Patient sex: F
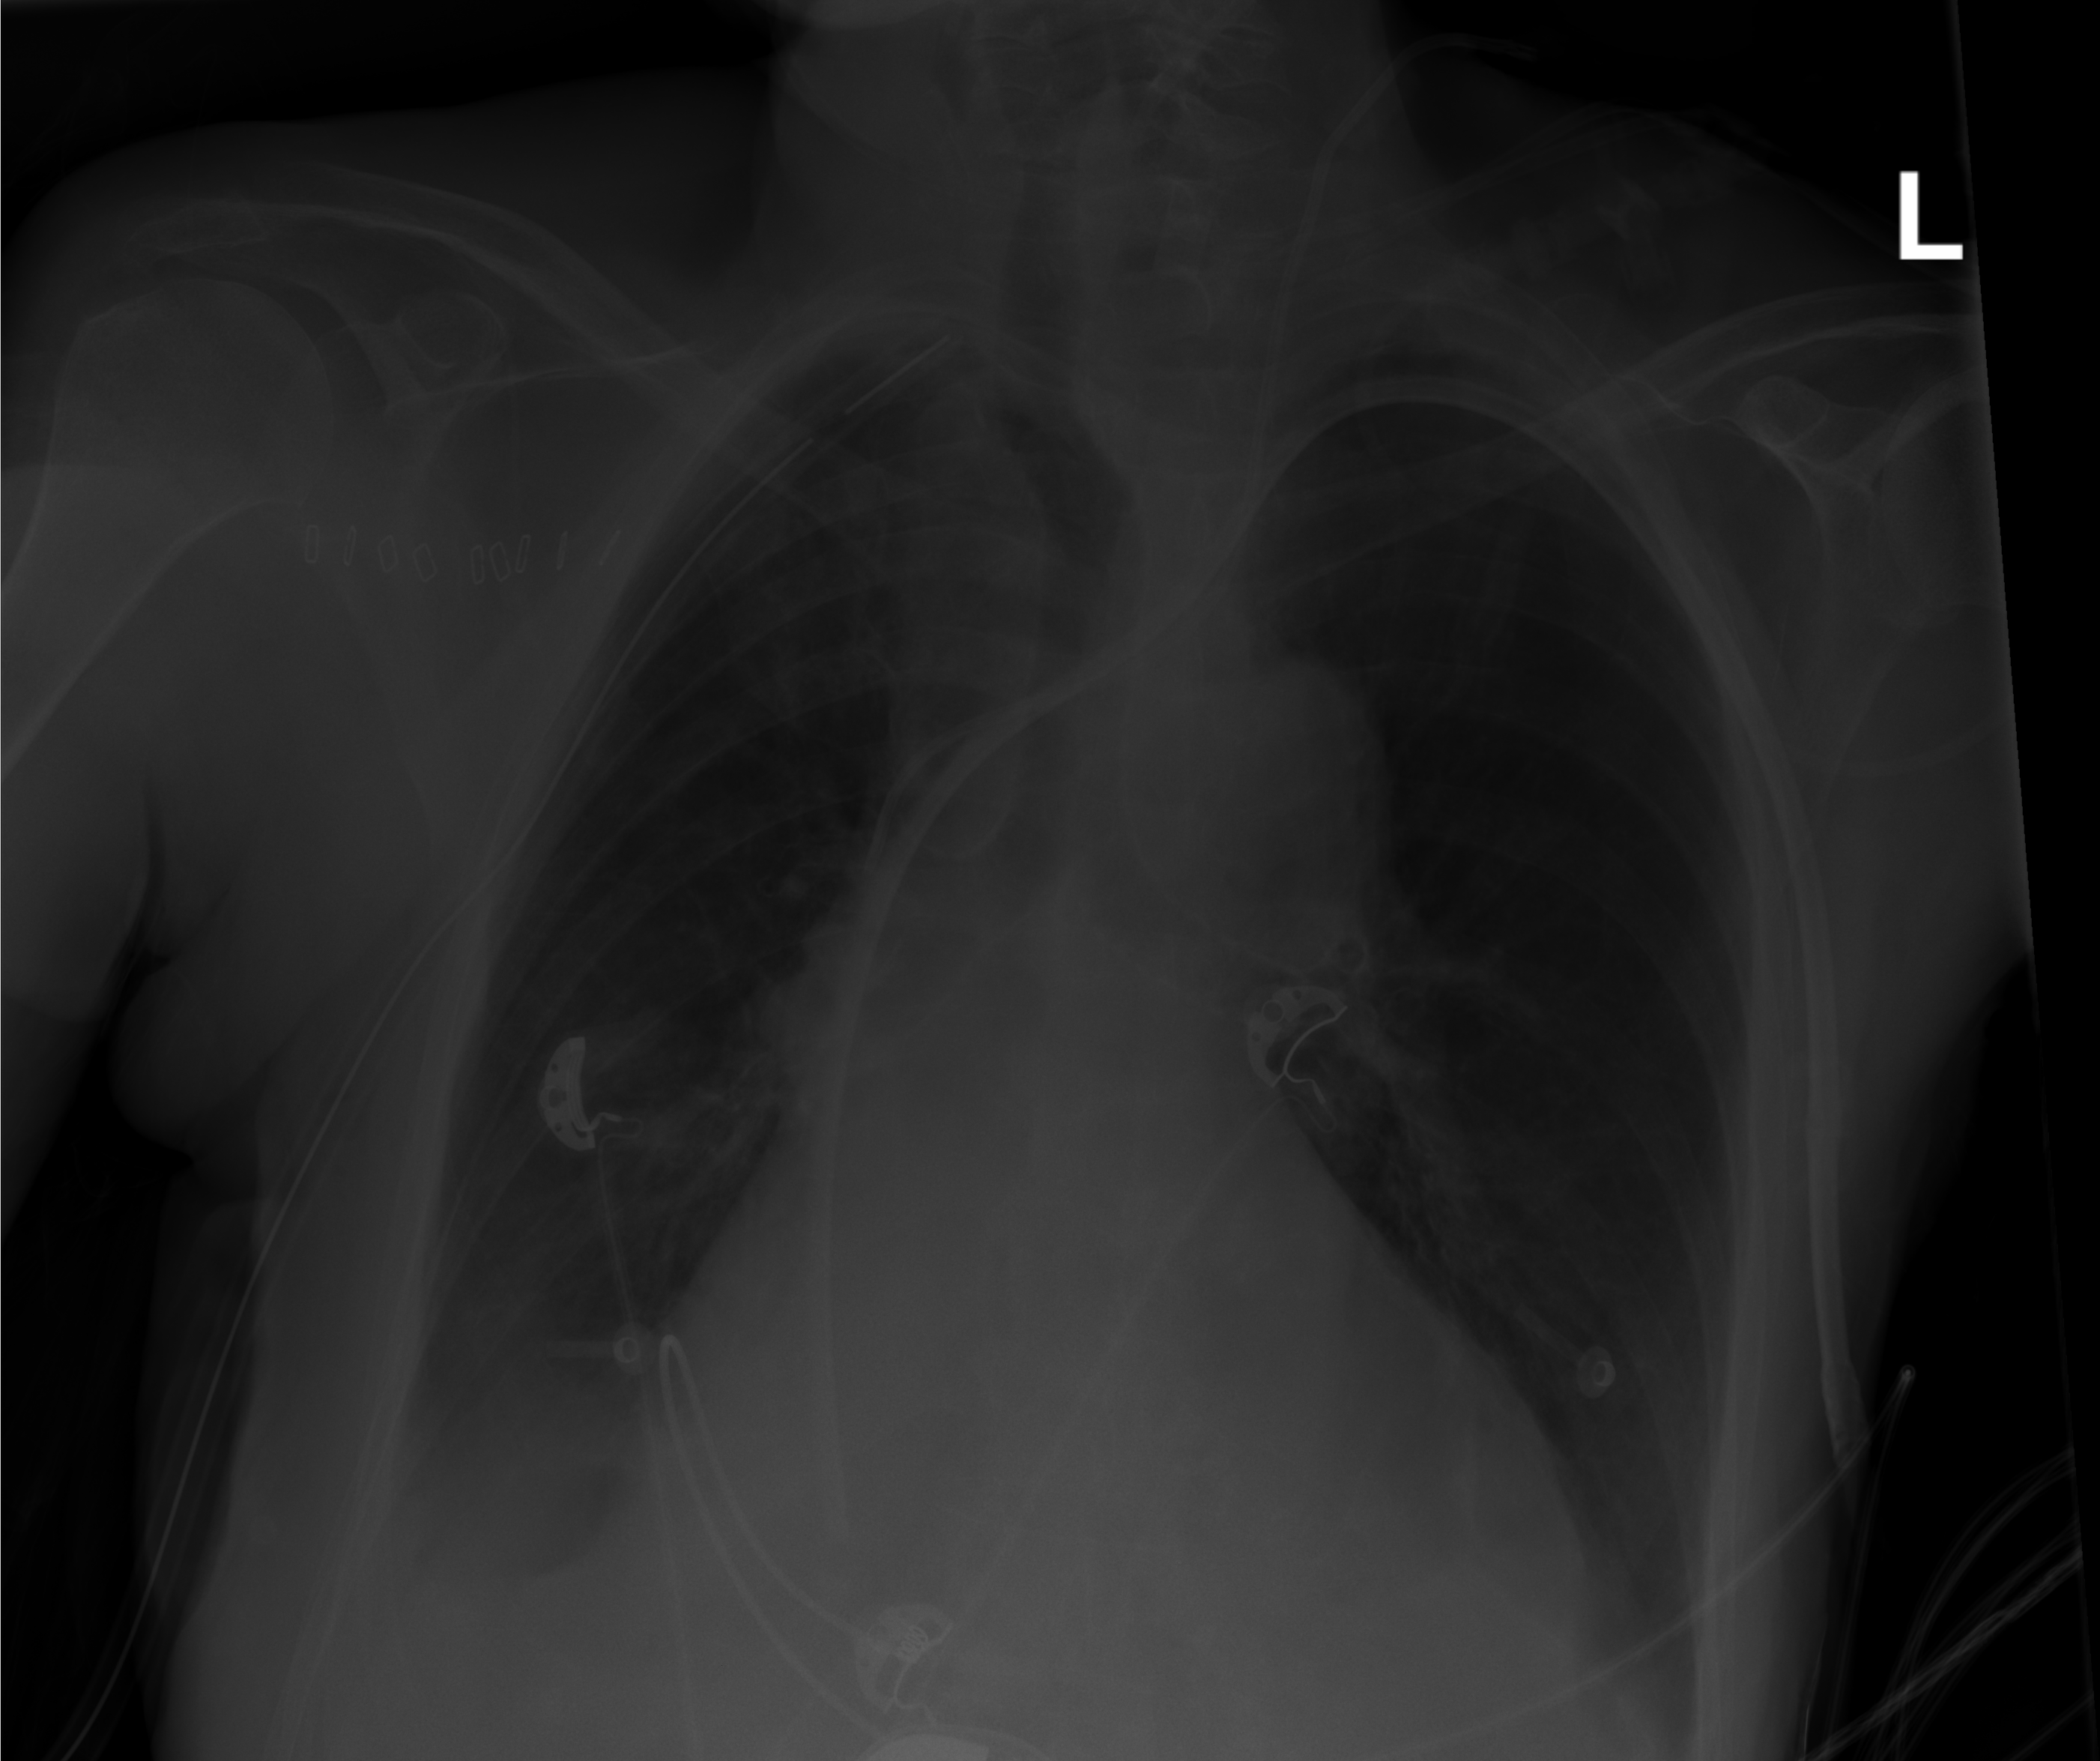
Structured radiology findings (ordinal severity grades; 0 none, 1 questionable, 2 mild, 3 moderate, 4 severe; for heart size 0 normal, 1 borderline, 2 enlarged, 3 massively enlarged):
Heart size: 2
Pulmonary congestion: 0
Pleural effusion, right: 2
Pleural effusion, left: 0
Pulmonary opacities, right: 0
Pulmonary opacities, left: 0
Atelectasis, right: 2
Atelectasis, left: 0